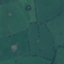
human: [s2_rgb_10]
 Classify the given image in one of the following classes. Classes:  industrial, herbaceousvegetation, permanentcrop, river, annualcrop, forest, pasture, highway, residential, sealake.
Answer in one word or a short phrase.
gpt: Pasture